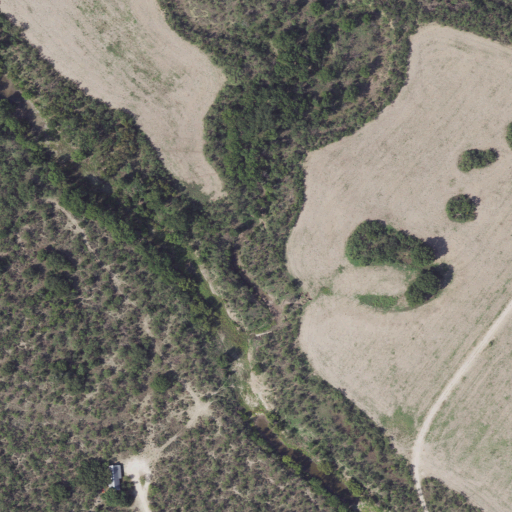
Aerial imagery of valley in Texas named Bradford Draw containing shrub, cultivated crops, deciduous forest, evergreen forest, and open development